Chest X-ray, AP view. Patient: 57 years old, sex M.
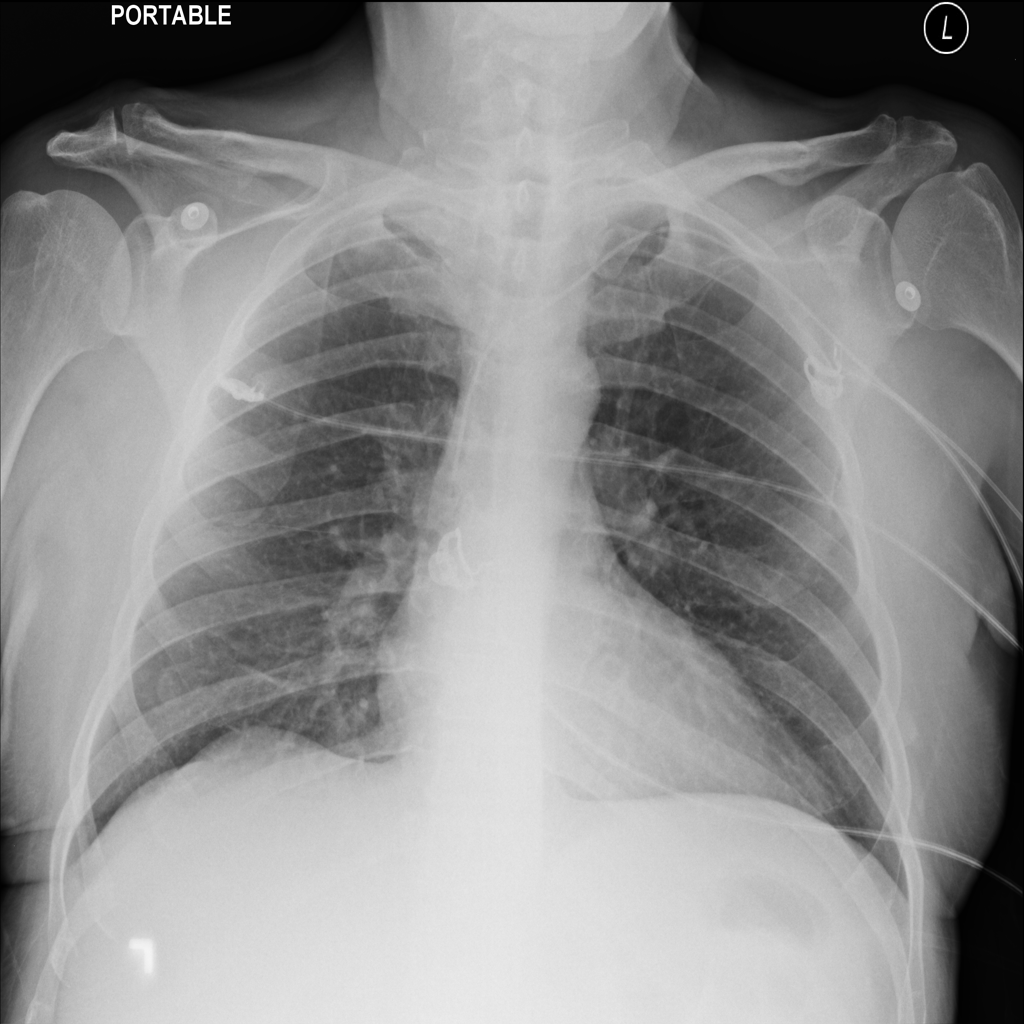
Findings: No Finding